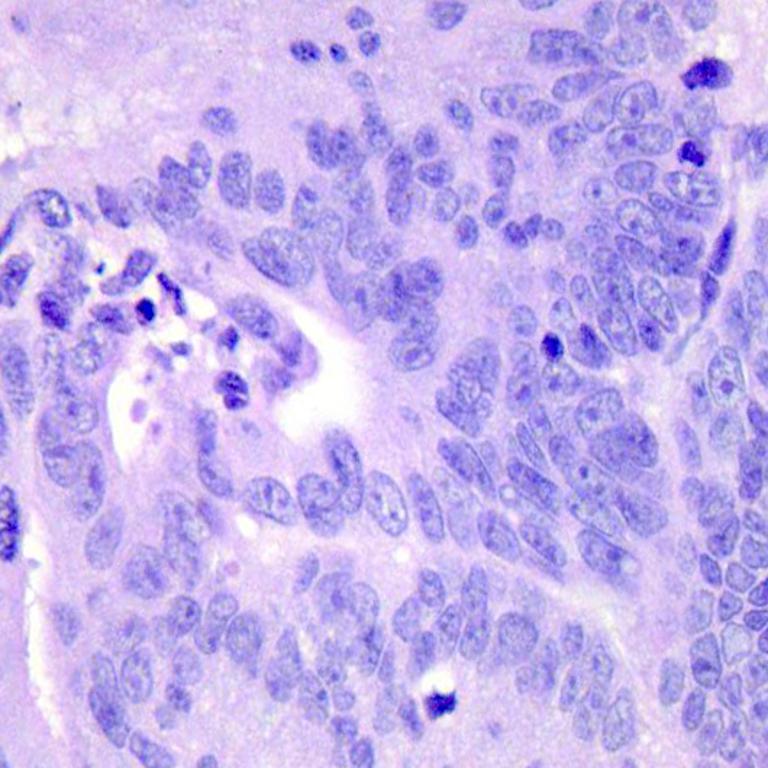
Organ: colon
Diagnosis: adenocarcinomas